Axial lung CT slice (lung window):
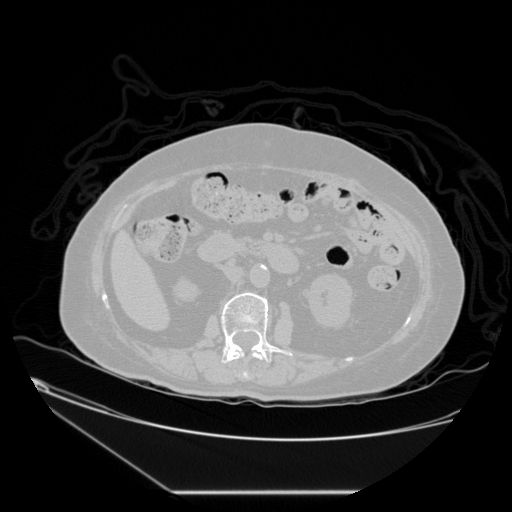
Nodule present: no